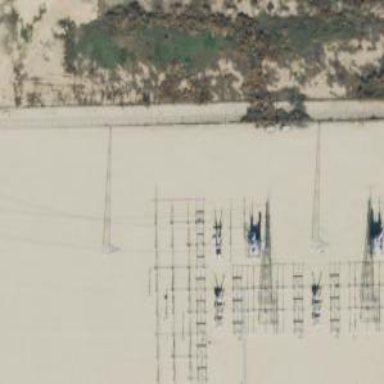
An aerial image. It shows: Switch for power supply.